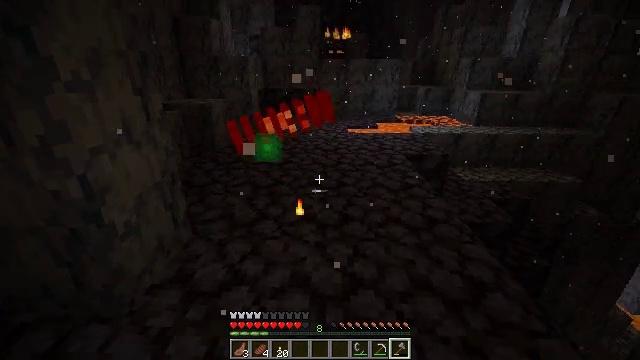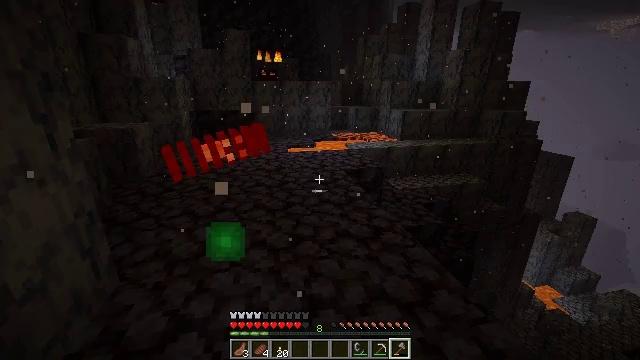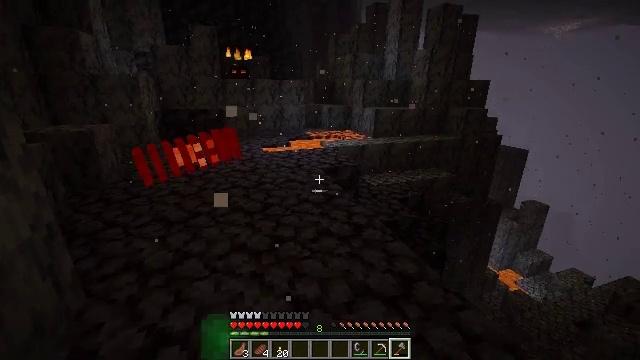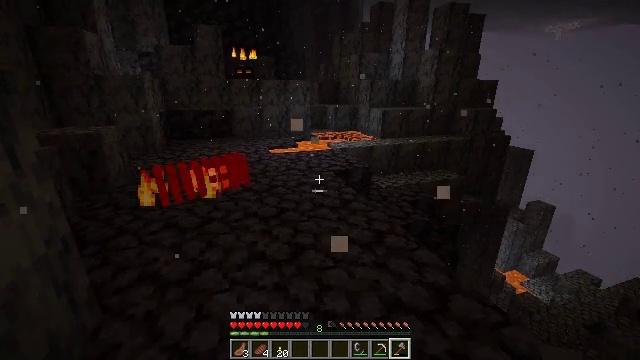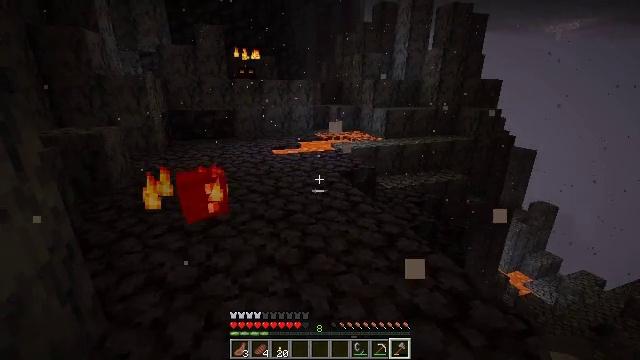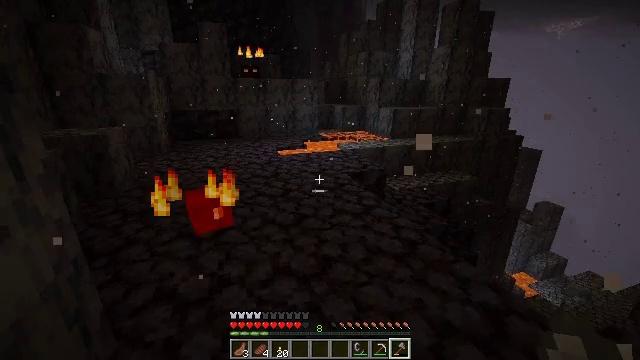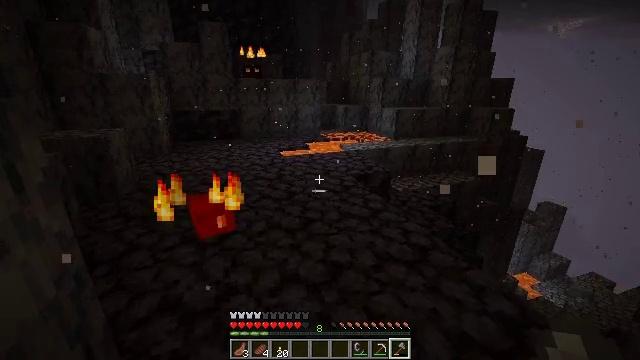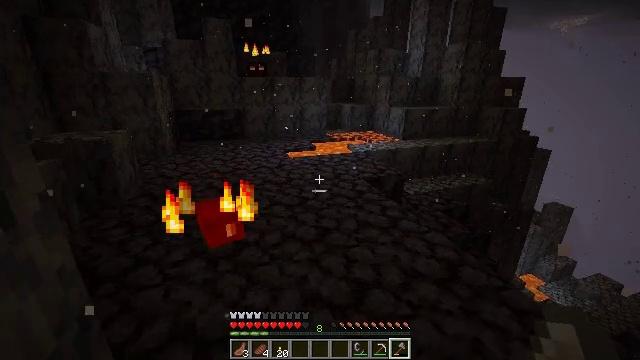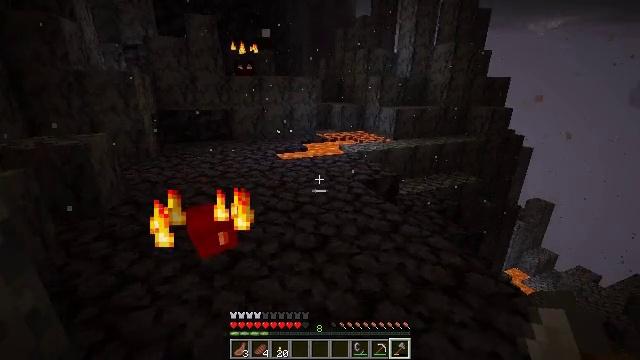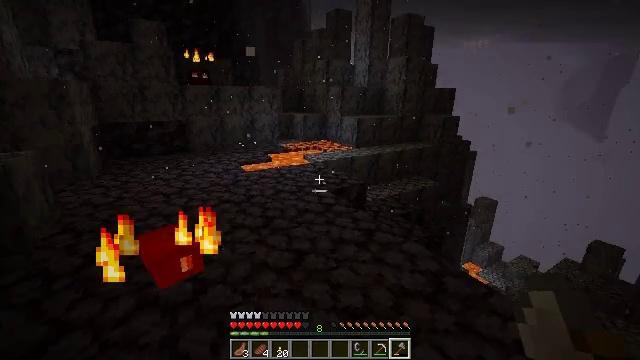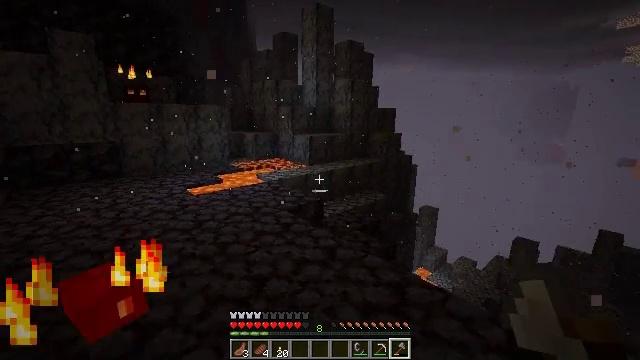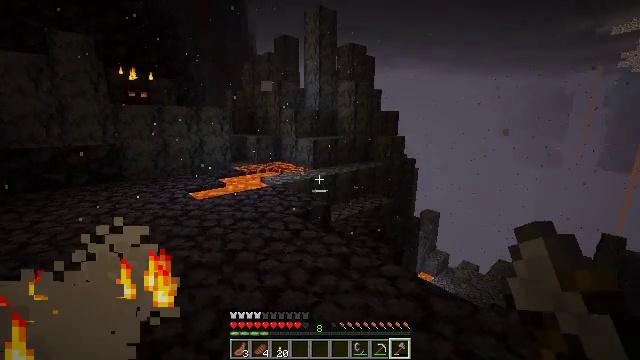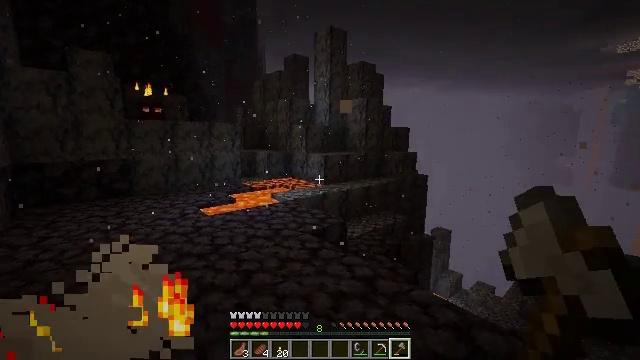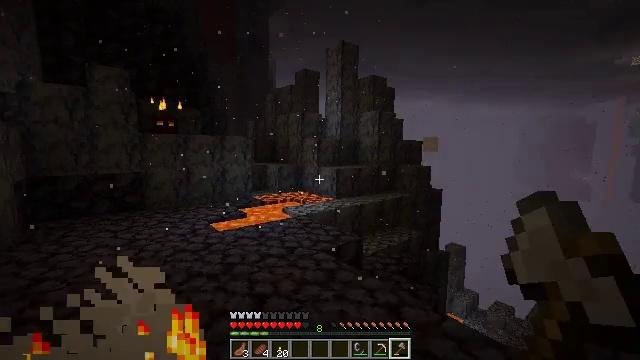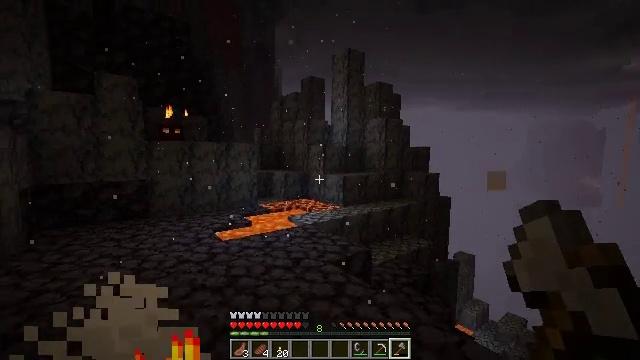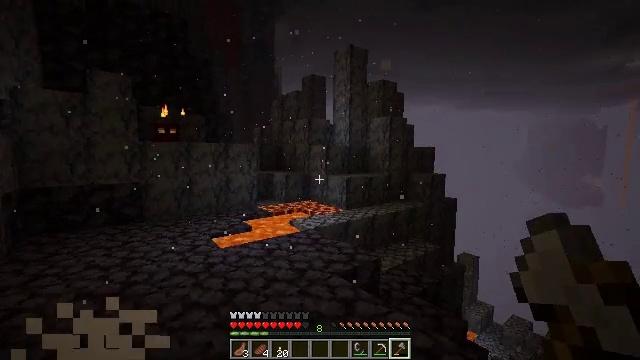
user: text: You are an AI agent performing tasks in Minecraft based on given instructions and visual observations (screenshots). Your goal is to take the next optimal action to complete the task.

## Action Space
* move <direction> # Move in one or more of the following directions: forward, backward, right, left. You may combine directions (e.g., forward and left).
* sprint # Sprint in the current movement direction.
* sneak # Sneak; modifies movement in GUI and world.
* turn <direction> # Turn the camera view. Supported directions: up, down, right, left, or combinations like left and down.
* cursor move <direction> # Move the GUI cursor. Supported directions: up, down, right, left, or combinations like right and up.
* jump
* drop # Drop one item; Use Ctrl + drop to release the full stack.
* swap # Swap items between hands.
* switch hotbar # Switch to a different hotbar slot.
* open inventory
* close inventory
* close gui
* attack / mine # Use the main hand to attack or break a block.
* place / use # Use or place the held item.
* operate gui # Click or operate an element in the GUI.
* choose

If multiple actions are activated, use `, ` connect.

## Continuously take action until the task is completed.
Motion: motion action
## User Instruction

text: Combat the magma cube.
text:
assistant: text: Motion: move left, turn right and up
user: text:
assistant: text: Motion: move forward and move left, turn right
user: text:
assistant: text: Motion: move forward and move left
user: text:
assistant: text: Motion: move forward and move left
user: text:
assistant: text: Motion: move forward and move left
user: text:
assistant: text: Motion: move forward and move left
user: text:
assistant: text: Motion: move forward and move left
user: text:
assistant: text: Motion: move forward and move left, turn right
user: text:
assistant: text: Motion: move forward and move left, turn right and up
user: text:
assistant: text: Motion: move forward and move left, turn right and up
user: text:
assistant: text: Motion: move forward and move left
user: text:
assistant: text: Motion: move forward and move left, turn left and up
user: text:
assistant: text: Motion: move forward, turn left and up
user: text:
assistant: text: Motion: move forward, turn left and up
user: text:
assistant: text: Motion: move forward
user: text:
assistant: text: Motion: move forward
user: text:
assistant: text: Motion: no_op
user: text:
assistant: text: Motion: no_op
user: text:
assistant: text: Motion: no_op
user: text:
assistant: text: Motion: no_op
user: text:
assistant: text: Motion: no_op
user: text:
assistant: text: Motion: no_op
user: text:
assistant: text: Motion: move left, turn right
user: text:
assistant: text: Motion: move left, turn right
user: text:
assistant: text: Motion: move left, turn right
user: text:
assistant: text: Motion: move left
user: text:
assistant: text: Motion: move left
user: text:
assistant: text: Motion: no_op
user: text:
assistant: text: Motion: no_op
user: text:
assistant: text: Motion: no_op